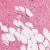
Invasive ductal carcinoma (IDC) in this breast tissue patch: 0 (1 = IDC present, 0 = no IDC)